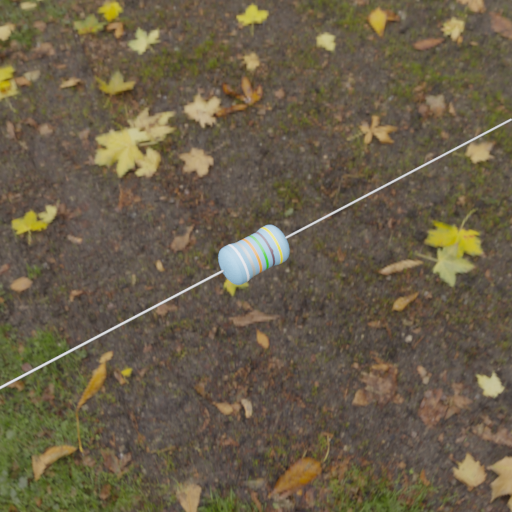
Resistor colour bands (in order): white, silver, orange, green, brown, yellow